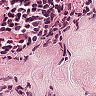
Metastatic tissue present: no